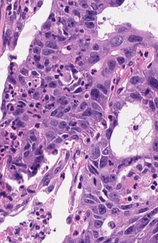
Tumor epithelial tissue: yes
Tumor-associated stroma tissue: yes
Normal tissue: no